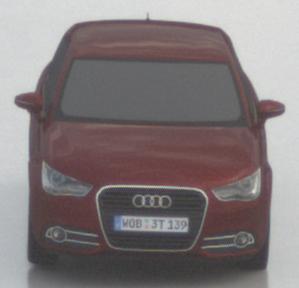
Make: Audi
Model: A1 Sportback 1.2 TFSI
Detailed model: A1 (8X) Sportback
Model produced from: 2012/03
Model produced until: 2014/11
Doors: 5
Color: red
Road condition: wet road
Daytime: midday
Contrast: low contrast